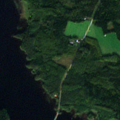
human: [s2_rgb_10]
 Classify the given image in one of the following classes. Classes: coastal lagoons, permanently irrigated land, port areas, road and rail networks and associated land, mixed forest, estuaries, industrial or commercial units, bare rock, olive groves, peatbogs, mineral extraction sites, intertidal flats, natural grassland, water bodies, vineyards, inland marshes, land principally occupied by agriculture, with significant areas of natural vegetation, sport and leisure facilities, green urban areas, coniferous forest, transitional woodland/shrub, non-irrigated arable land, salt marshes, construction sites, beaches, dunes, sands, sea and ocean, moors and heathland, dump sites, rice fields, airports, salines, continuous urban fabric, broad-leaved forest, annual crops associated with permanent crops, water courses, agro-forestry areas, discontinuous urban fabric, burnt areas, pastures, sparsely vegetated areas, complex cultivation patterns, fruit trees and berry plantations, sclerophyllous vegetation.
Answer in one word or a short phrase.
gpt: coniferous forest, mixed forest, water bodies